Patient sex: M
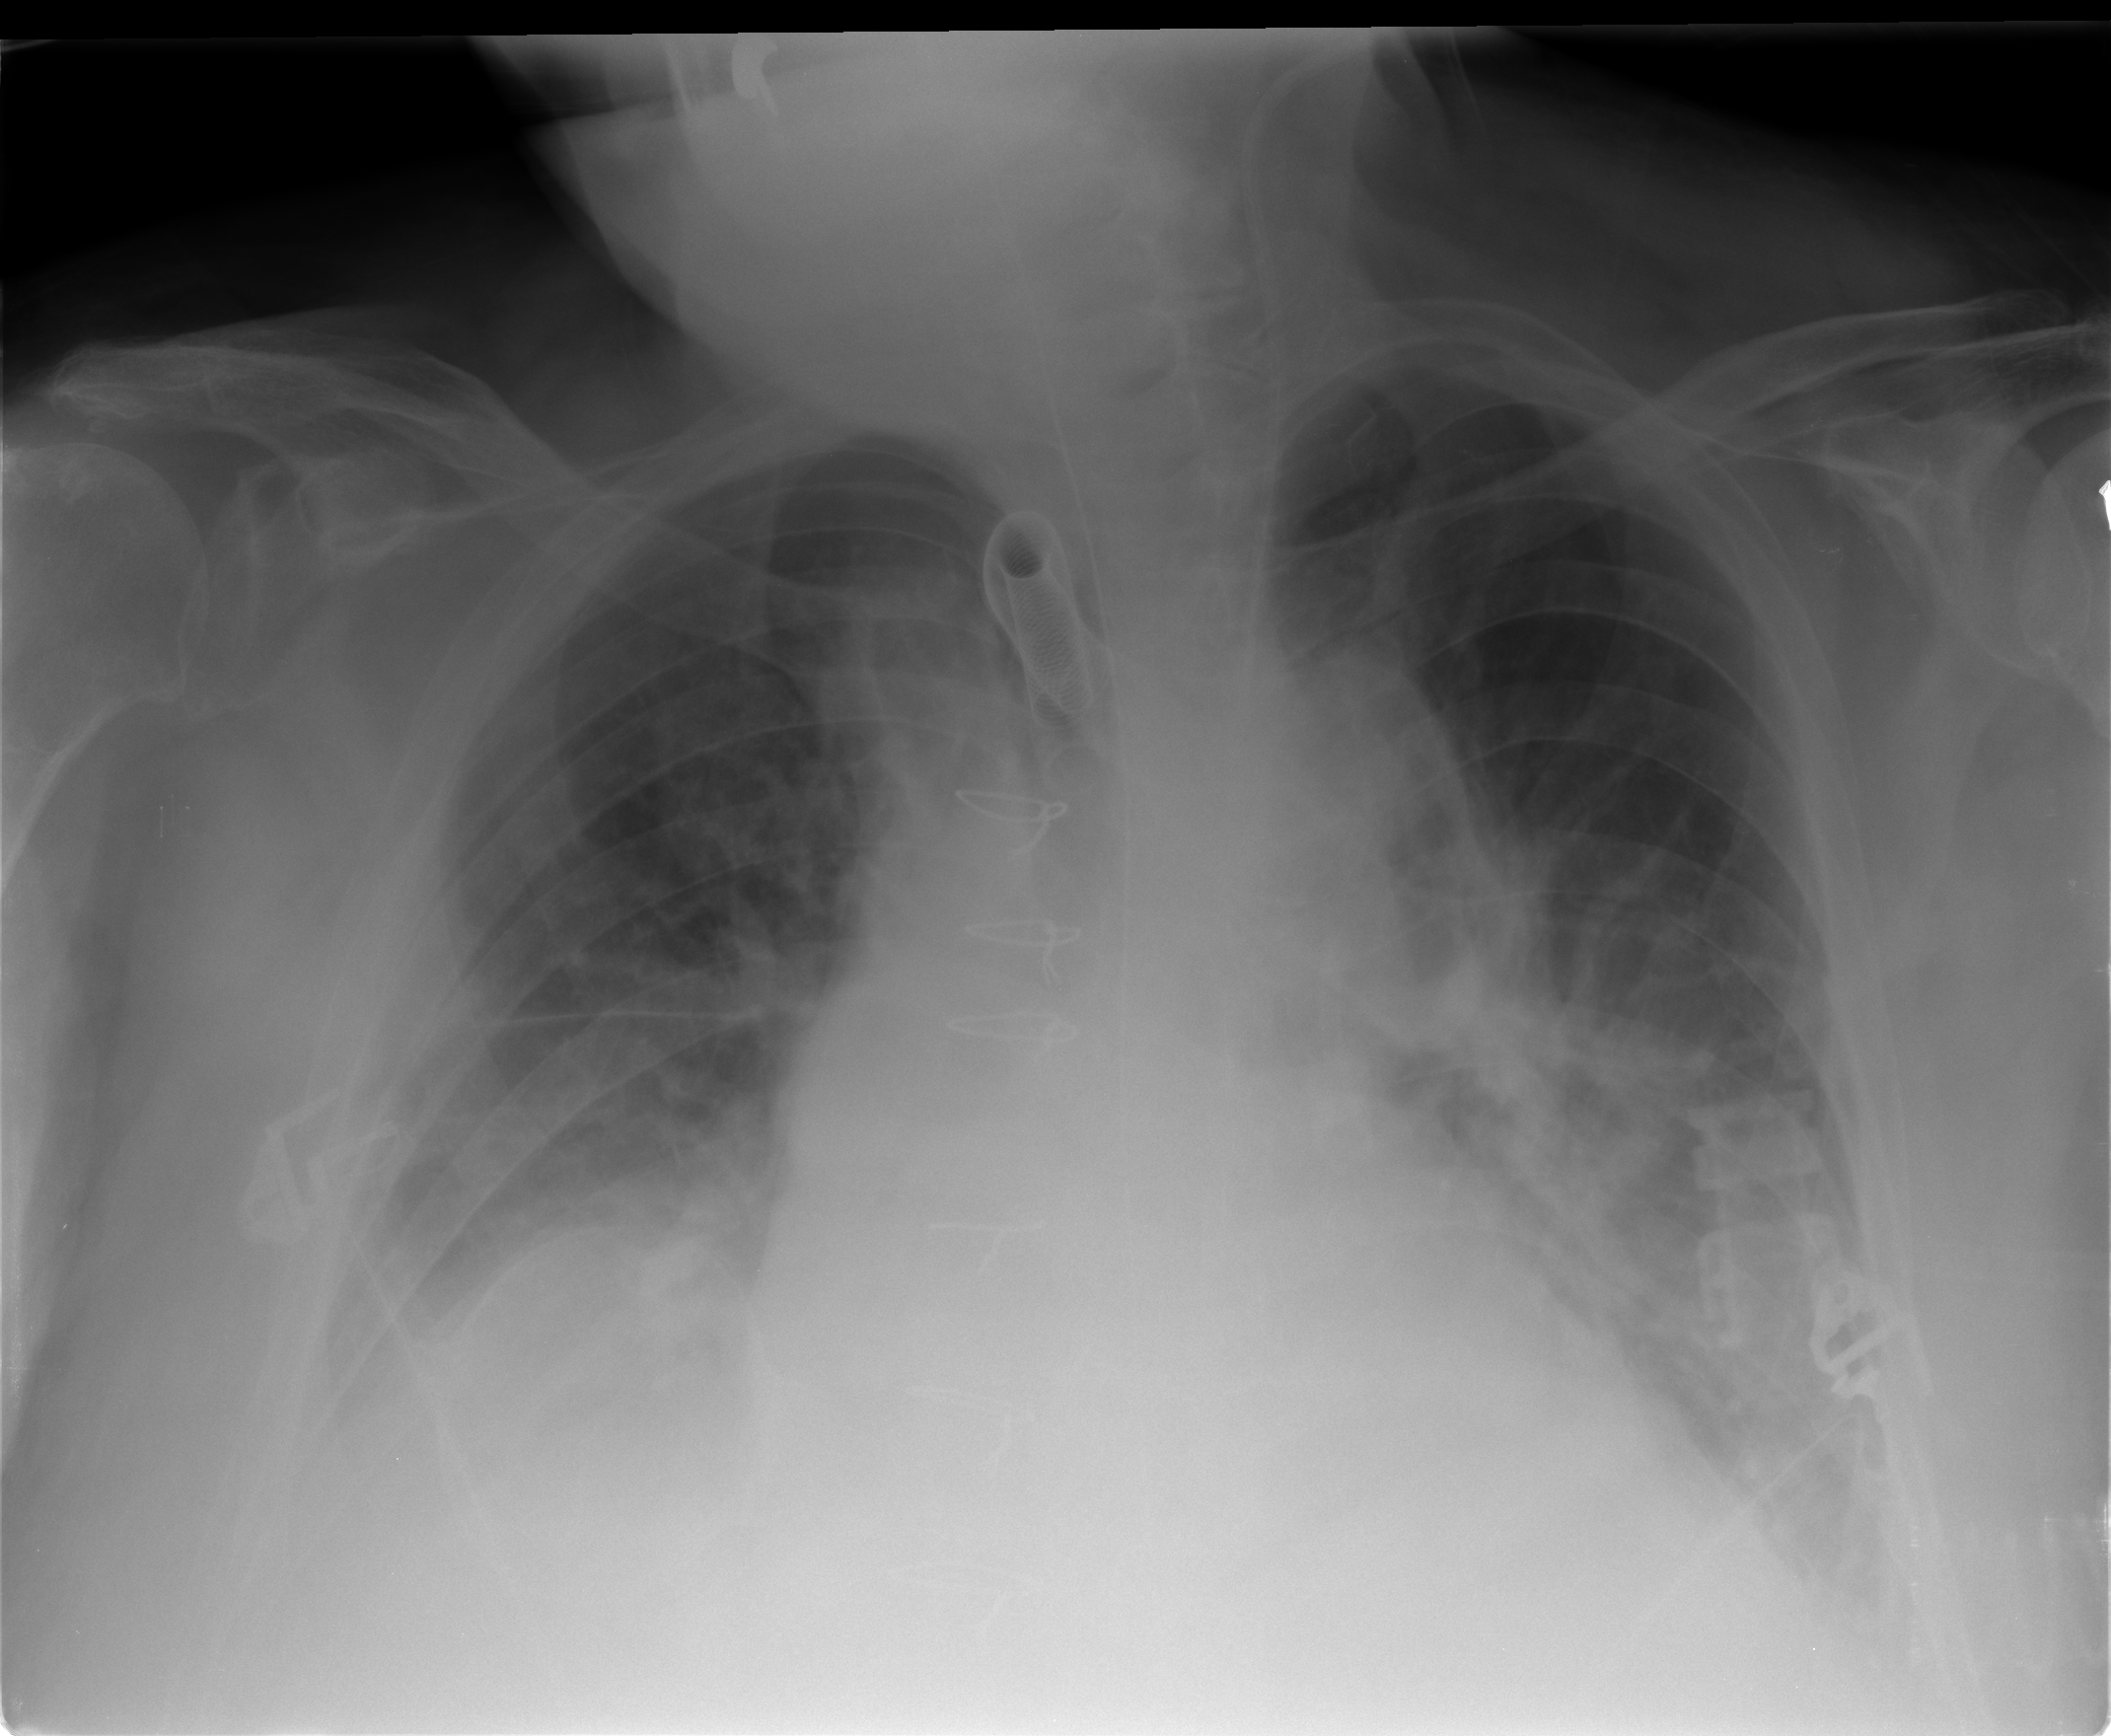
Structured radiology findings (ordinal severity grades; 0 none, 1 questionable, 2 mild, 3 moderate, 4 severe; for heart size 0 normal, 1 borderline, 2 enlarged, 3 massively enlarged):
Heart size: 2
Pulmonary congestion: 2
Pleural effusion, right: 2
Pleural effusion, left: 2
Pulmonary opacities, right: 0
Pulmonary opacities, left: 1
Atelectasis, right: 2
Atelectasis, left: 2